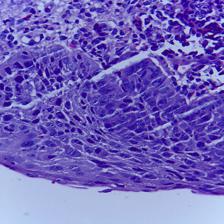
Diagnosis: OSCC